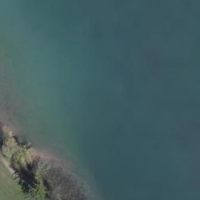
EUNIS habitat code: 14
Species observed at this site:
Prunus padus